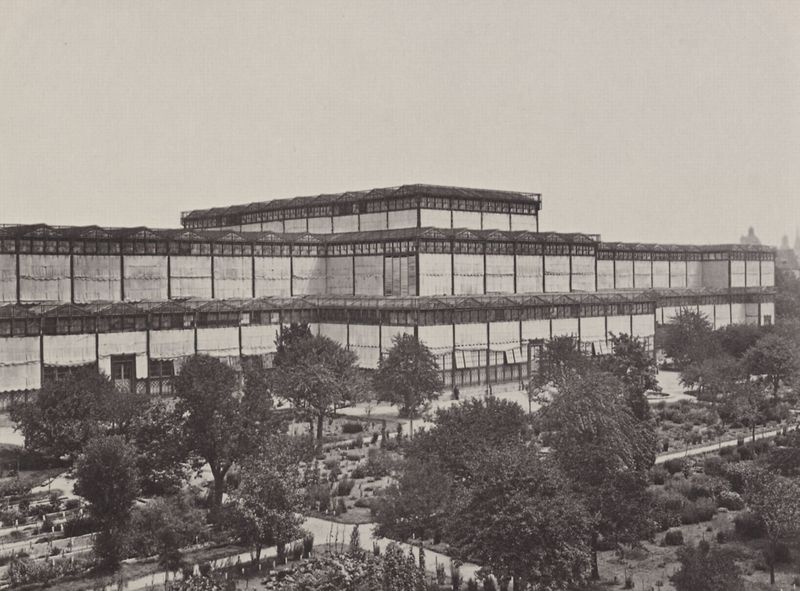
Titel: München, Glaspalast
Künstler: Joseph Albert
Standort: München
Institution: Bildarchiv Bruckmann-Verlag
Schlagwörter: baum, blätter, himmel, laub, schatten, weiß, bäume, stadt, fenster, frankreich, glas, grau, licht, paris, schwarz, skizze, strasse, anlage, dach, gebäude, haus, park, parkanlage, rasen, weg, architektur, leinen, ferne, natur, flach, sträucher, wege, innen, pflanzen, front, turm, vorbau, garten, deutschland, spanien, japan, sommer, papier, fassade, fassaden, modern, dächer, giebel, allee, brand, jugendstil, vorhänge, metall, striche, foto, fotografie, photographie, straßen, eingang, eisen, münchen, palast, kreuzung, schwarzweiß, jalousie, topografie, photo, reihen, ausstellung, bauhaus, chinesisch, china, quadrate, geometrisch, alleen, risalit, hubi, vue, beete, gärtnerei, rabatte, gewächshaus, fachwerk, etagen, geschosse, gärten, tempel, museum, london, abgebrannt, bepflanzung, botanischer, botanischer garten, eisenkonstruktion, glaspalast, orangerie, stahl, stockwerke, weltausstellung, welt, arbre, nature, paysage, quadrat, bau, fleur, geschoss, fesnter, markise, aufbau, verre, flachdach, hofgarten, chaleur, planen, seitenschiffe, gartenanlage, fensterfront, toit, stahlkonstruktion, grundplan, gartenhaus, halles, ludwig ii., jalousien, sonnenschutz, arbres, könig ludwig, chemin, oiseaux, jardin, fotot, verdunkelt, könig ludwig ii., abgeschirmt, aufbauten, bäume straße, paxton, pflanzenschau, recjteck, residenzpark, rollos, vorhangfassade, plantes, londres, bäue, usine, verhängt, haut, batiment, serre, industrialismus, école, botanique, grand, acier, parid, structure, potager, aerien, garten+, crystal palace, verriere, variétés, extérieurs, esonenschutz, potagers